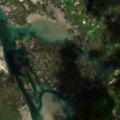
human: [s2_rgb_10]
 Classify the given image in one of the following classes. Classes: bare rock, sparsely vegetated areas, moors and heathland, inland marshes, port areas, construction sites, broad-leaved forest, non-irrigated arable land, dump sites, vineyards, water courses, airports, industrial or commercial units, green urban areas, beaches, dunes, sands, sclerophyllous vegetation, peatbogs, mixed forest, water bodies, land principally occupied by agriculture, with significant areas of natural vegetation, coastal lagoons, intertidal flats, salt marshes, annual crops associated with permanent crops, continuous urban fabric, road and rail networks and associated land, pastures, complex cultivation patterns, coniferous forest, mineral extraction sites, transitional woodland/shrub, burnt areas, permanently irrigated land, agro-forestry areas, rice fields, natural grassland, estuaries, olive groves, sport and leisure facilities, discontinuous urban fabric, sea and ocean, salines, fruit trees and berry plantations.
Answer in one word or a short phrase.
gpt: complex cultivation patterns, natural grassland, sparsely vegetated areas, sea and ocean